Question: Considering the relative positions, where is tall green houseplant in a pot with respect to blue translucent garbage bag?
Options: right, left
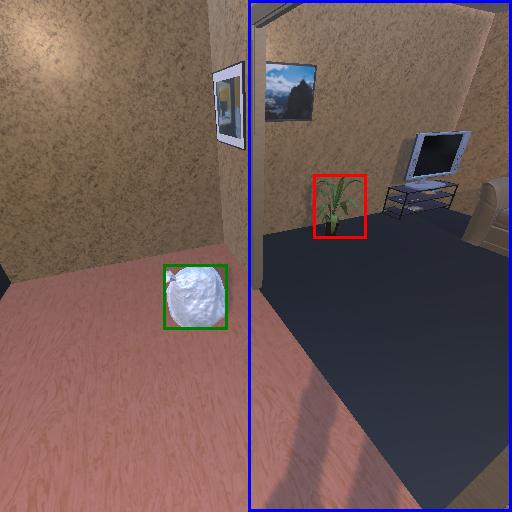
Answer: right